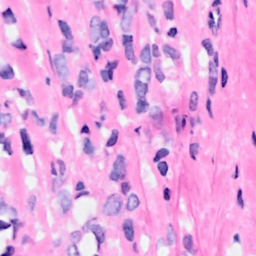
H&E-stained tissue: Breast